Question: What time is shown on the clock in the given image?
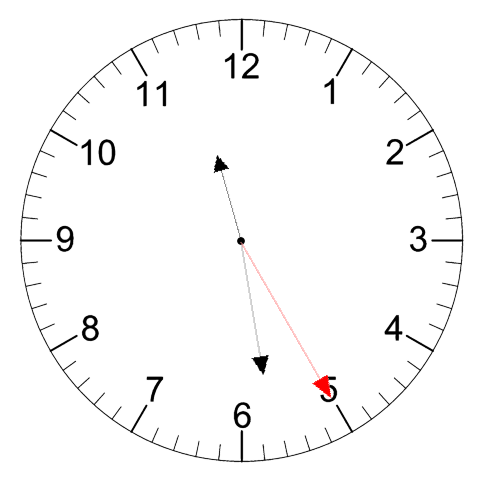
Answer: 11:28:25